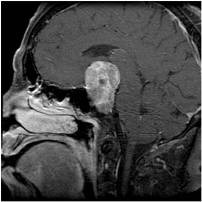
Label: pituitary